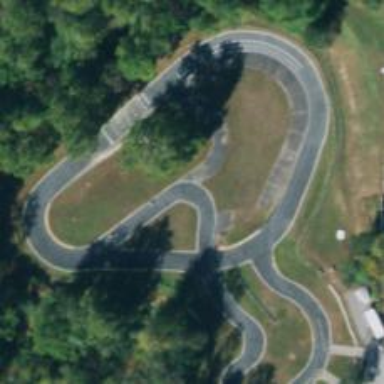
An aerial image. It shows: Raceway for motor sports.